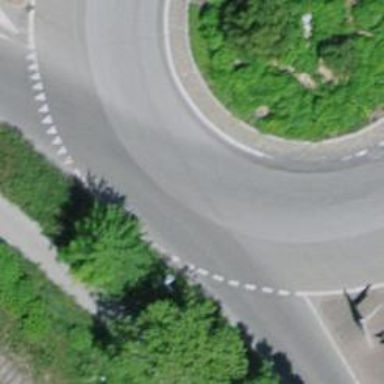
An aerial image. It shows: Secondary road with asphalt surface leading to roundabout.